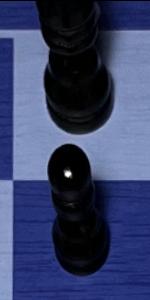
Label: Pawn_Black